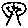
Label: tree